Question: Count the number of objects in the diagram.
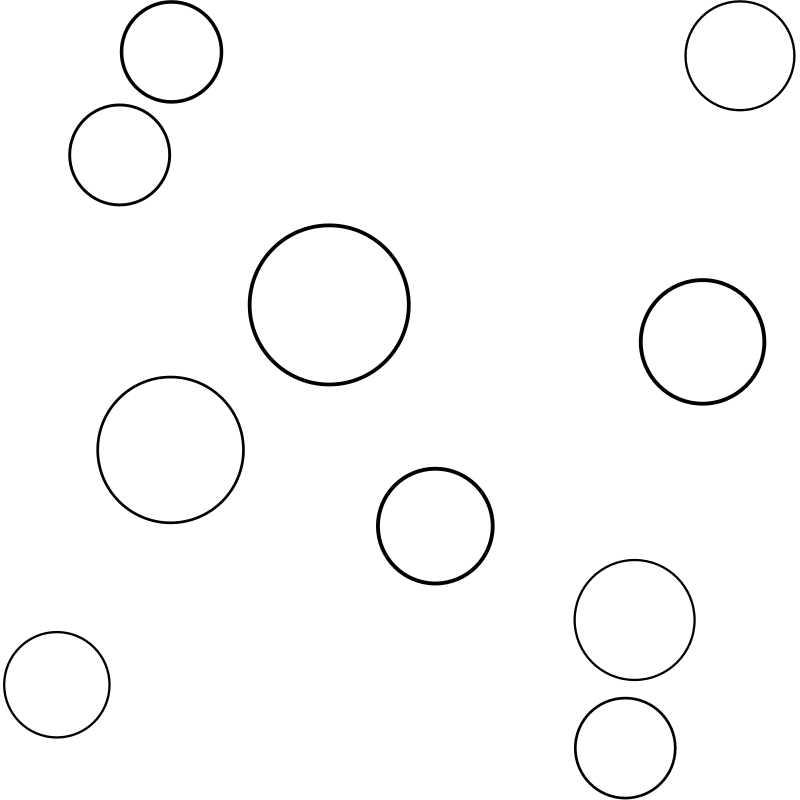
Answer: 10